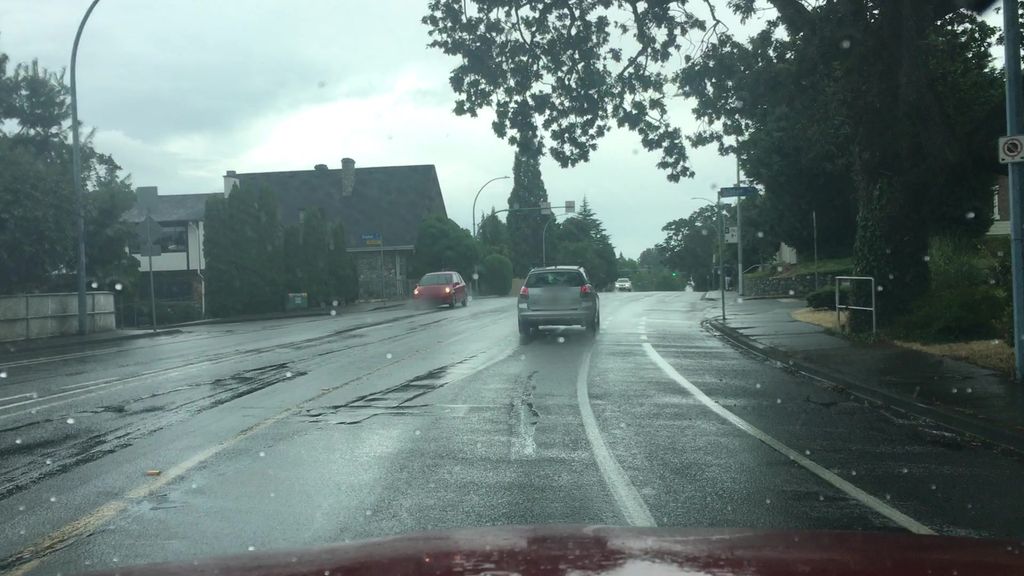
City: victoria